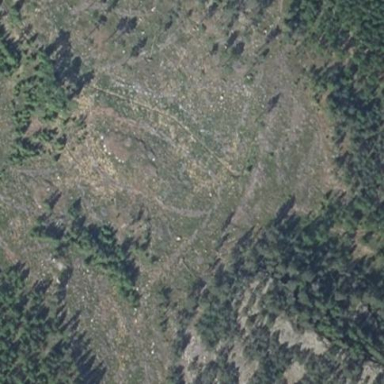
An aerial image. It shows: Clearcut man-made area surrounded by scrub vegetation.